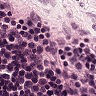
Metastatic tissue present: no